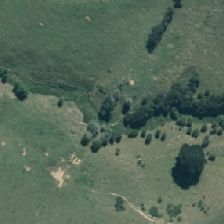
Land cover: manuka_kanuka